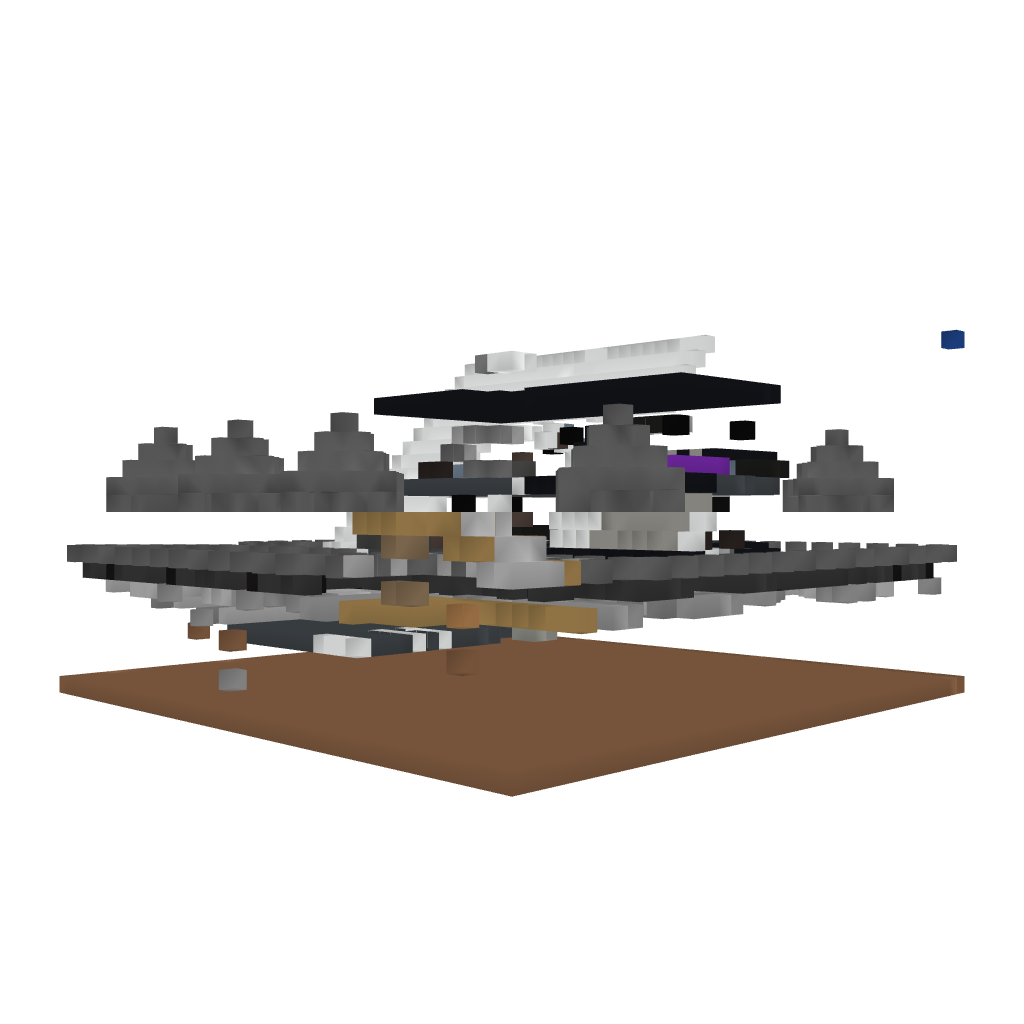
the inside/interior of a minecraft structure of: Modern House #1